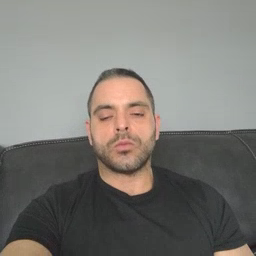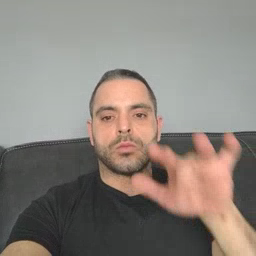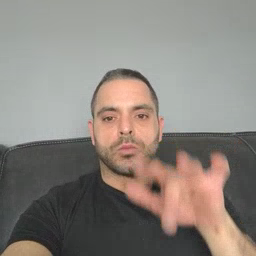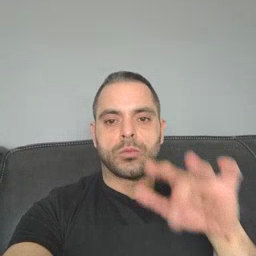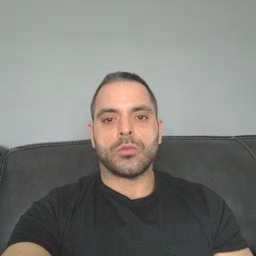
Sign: touch